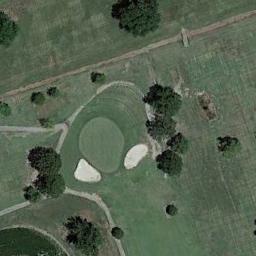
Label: golf_course